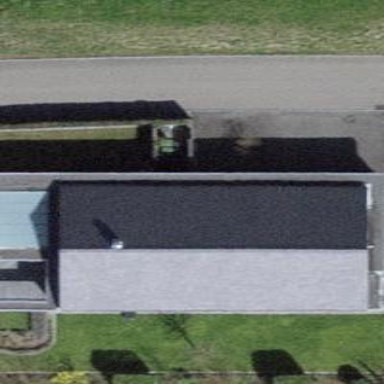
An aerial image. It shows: Building with tile roof.